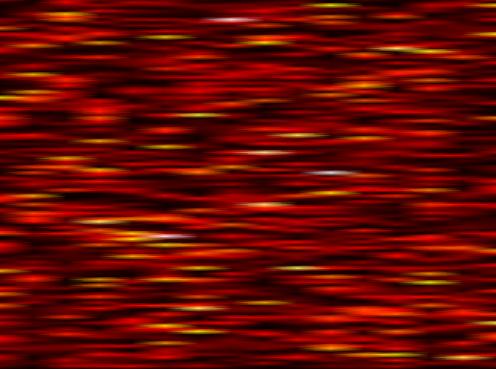
Label: FOFDM